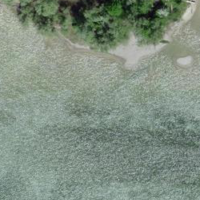
EUNIS habitat code: 15
Species observed at this site:
Rhamnus cathartica
Corvus corone
Podiceps cristatus
Fulica atra
Falco subbuteo
Alcedo atthis
Sylvia borin
Dendrocopos major
Buteo buteo
Jynx torquilla
Sylvia atricapilla
Muscicapa striata
Poecile palustris
Phylloscopus collybita
Larus michahellis
Cygnus olor
Cuculus canorus
Pica pica
Phoenicurus ochruros
Sitta europaea
Falco tinnunculus
Picus viridis
Acrocephalus scirpaceus
Ficedula hypoleuca
Acrocephalus arundinaceus
Cyanistes caeruleus
Anas platyrhynchos
Sturnus vulgaris
Troglodytes troglodytes
Acrocephalus palustris
Passer domesticus
Fringilla coelebs
Passer montanus
Columba palumbus
Turdus merula
Phalacrocorax carbo
Parus major
Hirundo rustica
Milvus migrans
Milvus milvus
Sterna hirundo
Regulus regulus